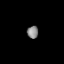
Tissue: lung
Cell type: Others
Senescence score: 0.1604
Nuclear area (px): 136
Mean DAPI intensity: 135.051